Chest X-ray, PA view. Patient: 31 years old, sex F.
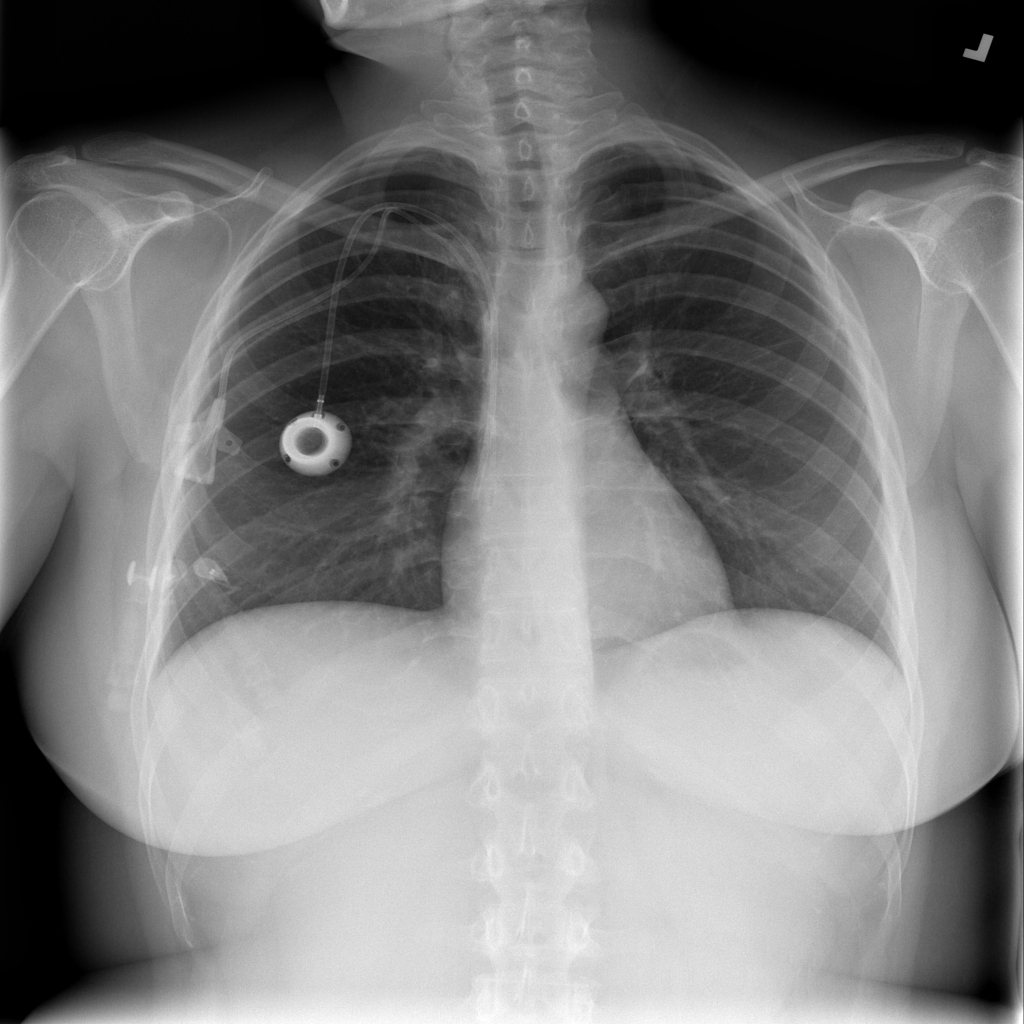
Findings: Infiltration